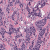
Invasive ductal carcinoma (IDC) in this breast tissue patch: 1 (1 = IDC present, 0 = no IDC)